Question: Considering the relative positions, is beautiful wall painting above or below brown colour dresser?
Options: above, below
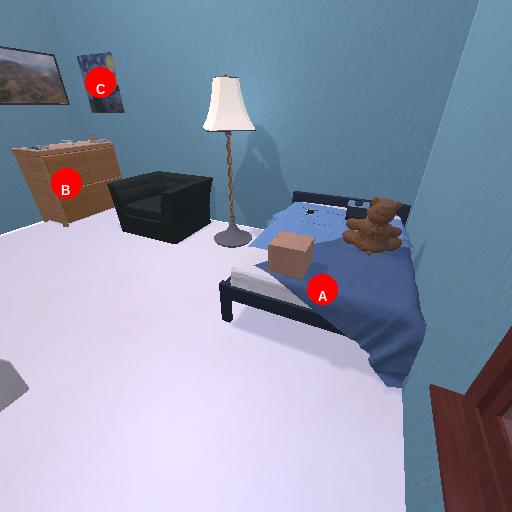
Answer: above